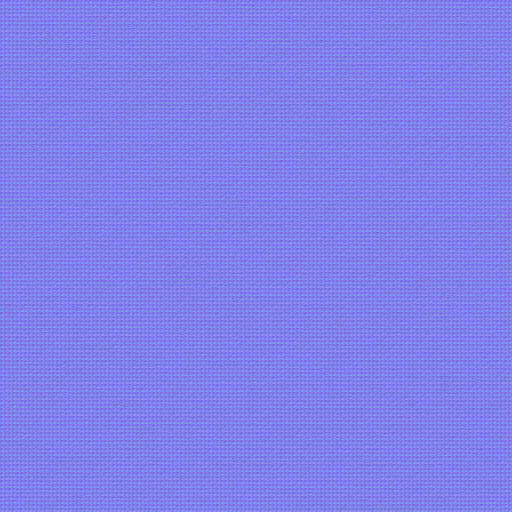
fabric rough